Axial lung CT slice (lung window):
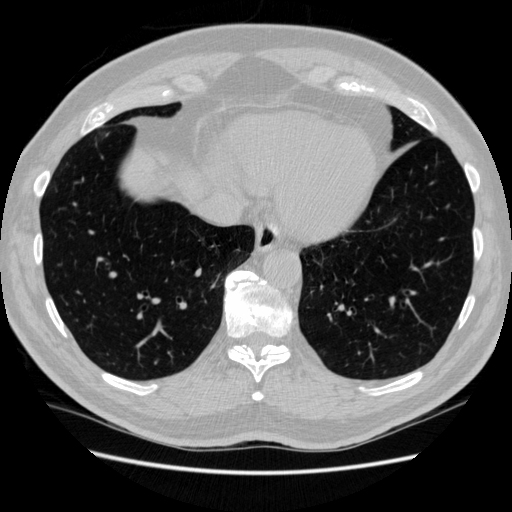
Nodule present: no